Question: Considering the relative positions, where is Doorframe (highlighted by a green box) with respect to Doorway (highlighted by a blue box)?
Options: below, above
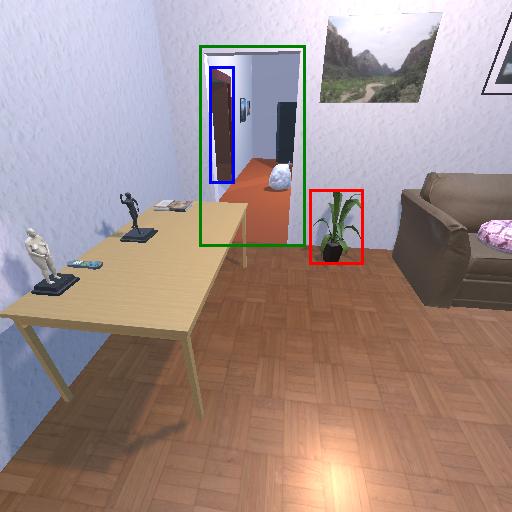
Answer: below